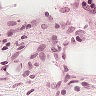
Metastatic tissue present: no